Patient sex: M
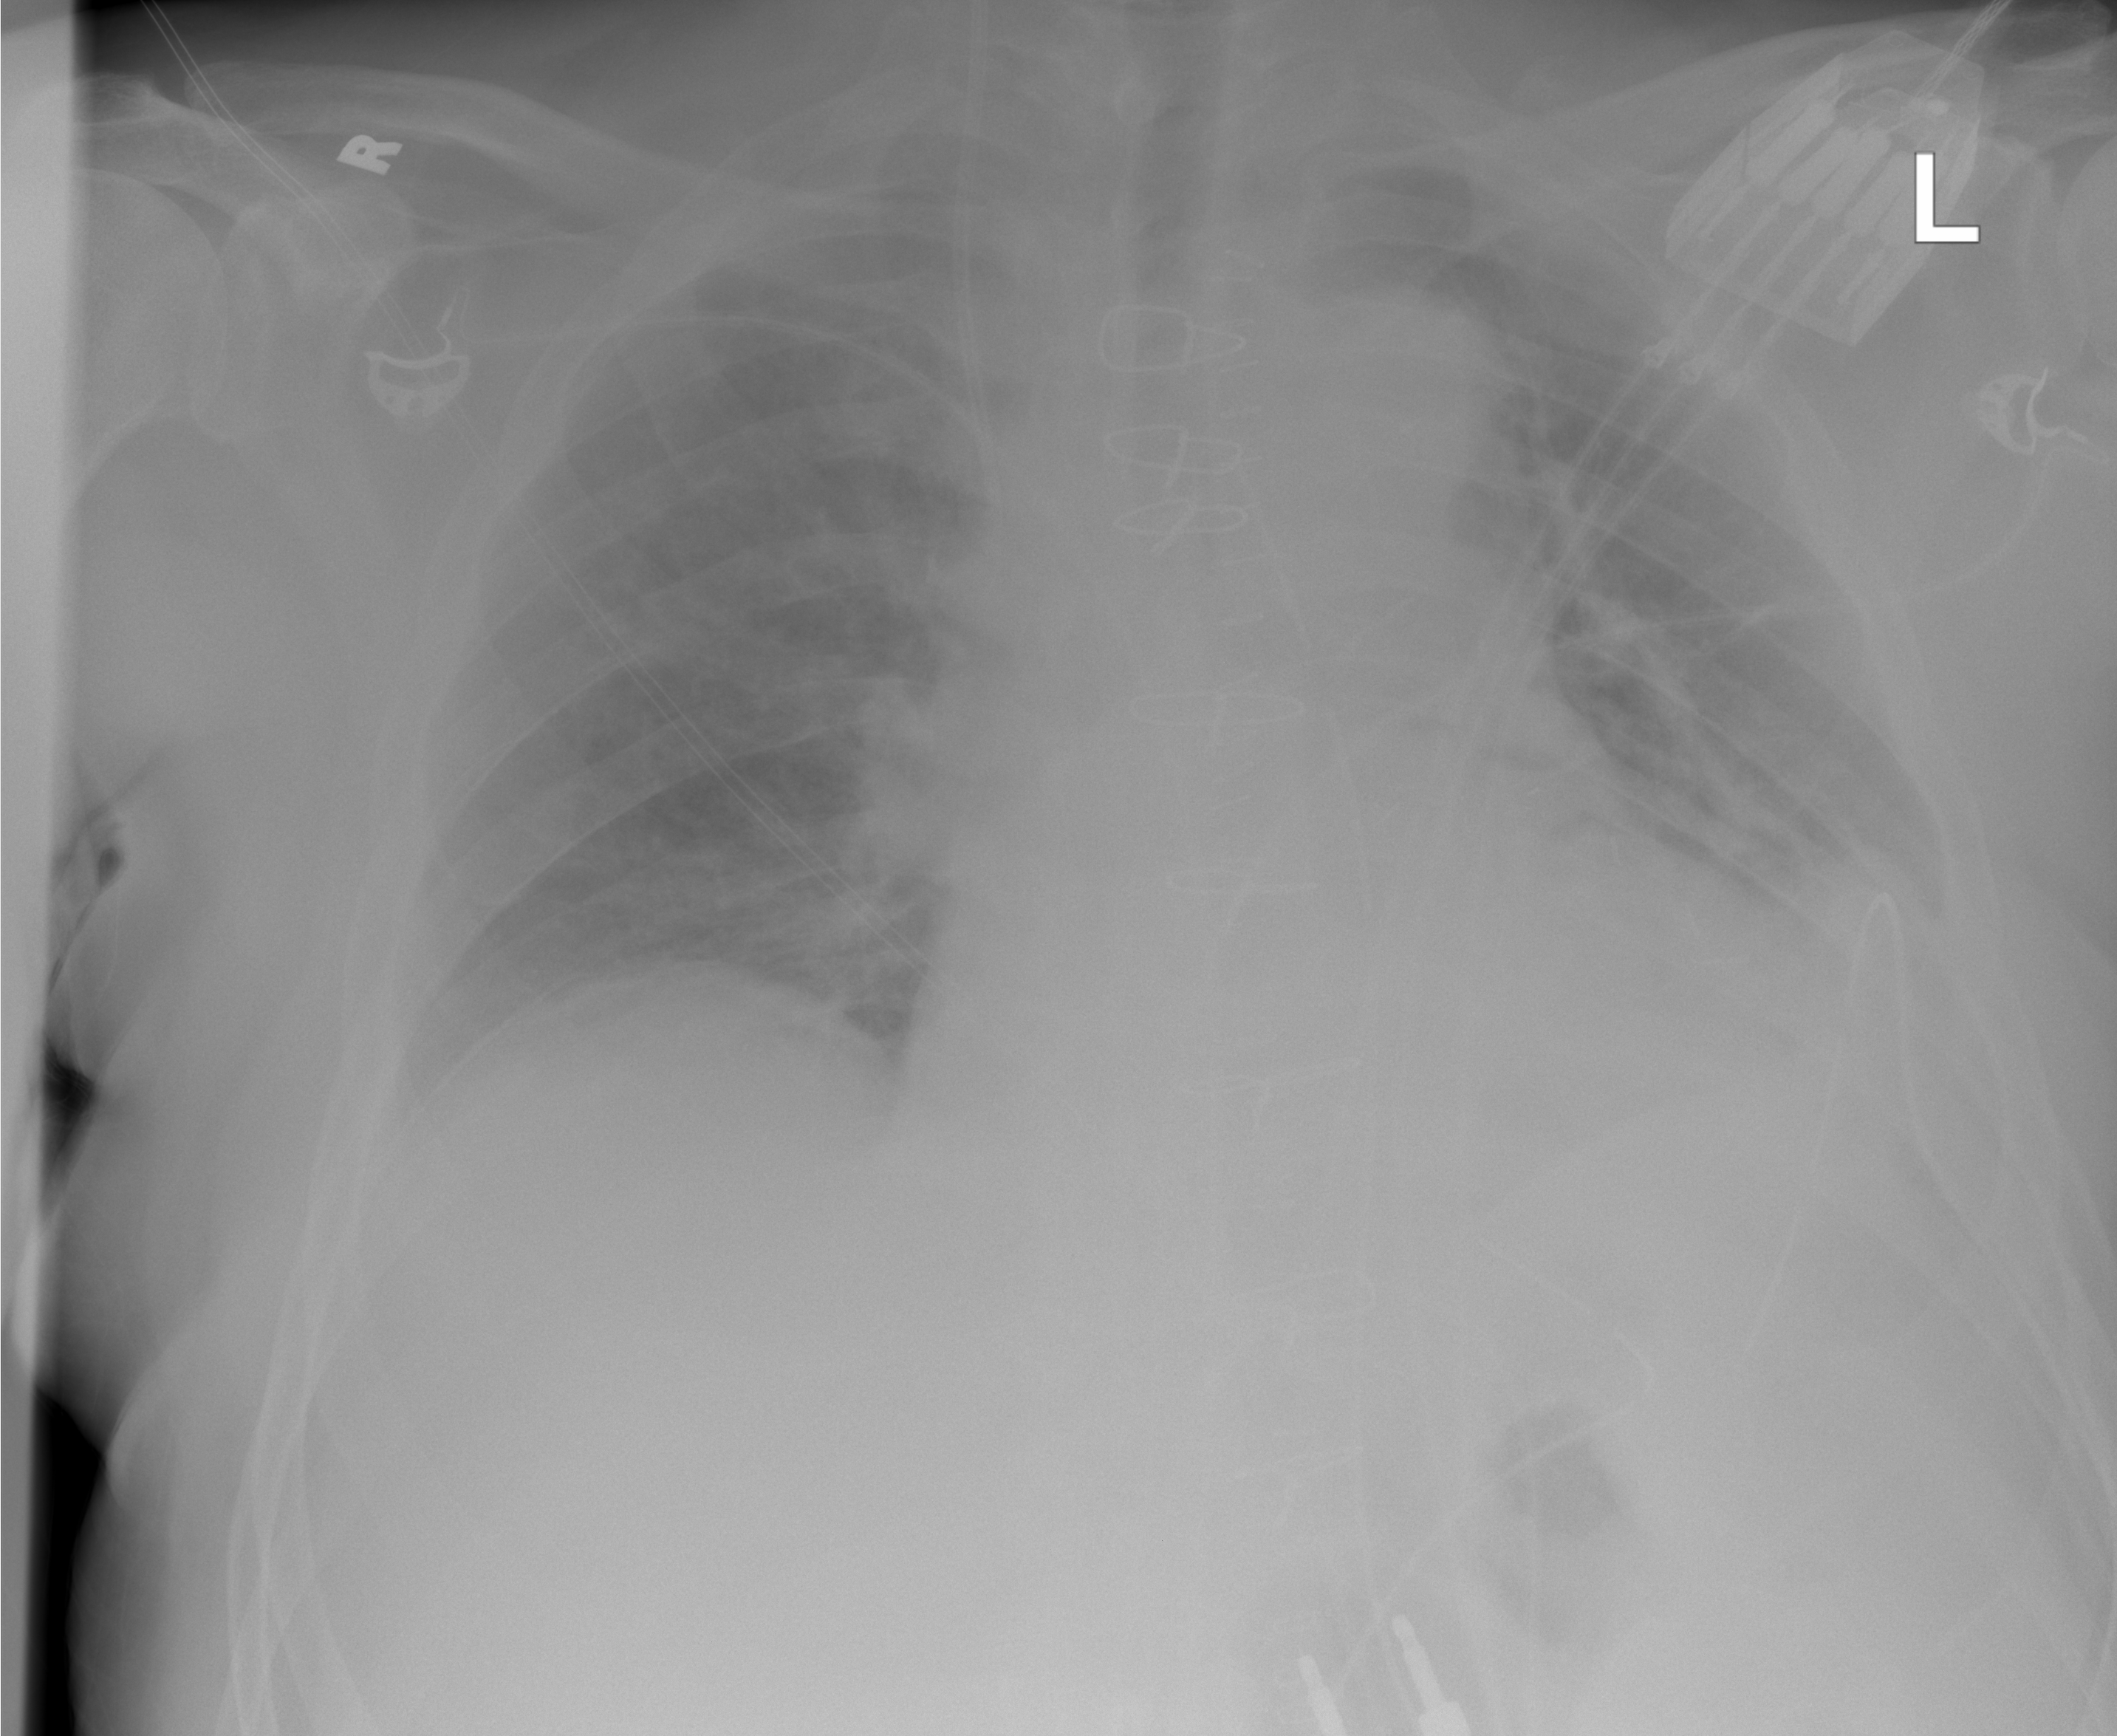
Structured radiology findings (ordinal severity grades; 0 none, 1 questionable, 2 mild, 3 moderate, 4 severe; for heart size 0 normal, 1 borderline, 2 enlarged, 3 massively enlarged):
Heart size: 0
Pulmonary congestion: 0
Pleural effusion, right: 0
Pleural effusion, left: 2
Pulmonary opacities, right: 0
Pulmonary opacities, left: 0
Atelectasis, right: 0
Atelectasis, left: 0